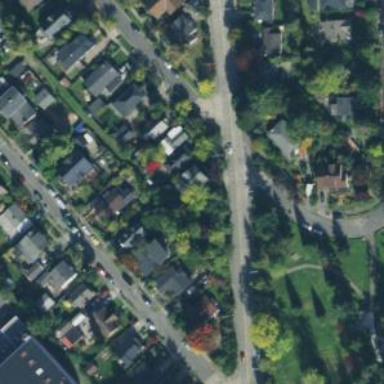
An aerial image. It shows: Alley classified as service road.